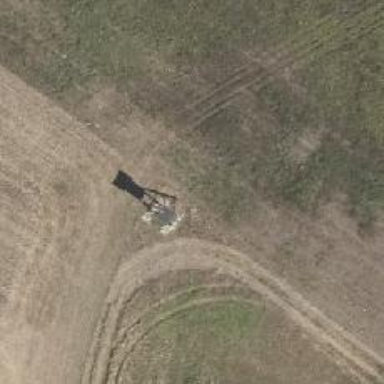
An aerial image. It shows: Hunting stand.